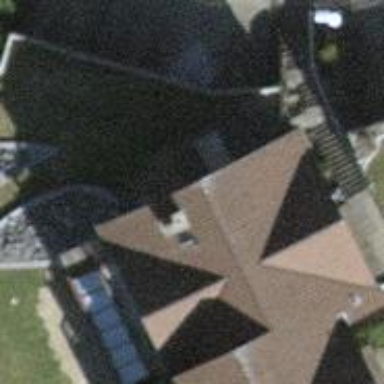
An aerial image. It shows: Group of garages.